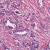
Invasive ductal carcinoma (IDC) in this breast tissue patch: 1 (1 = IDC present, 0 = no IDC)